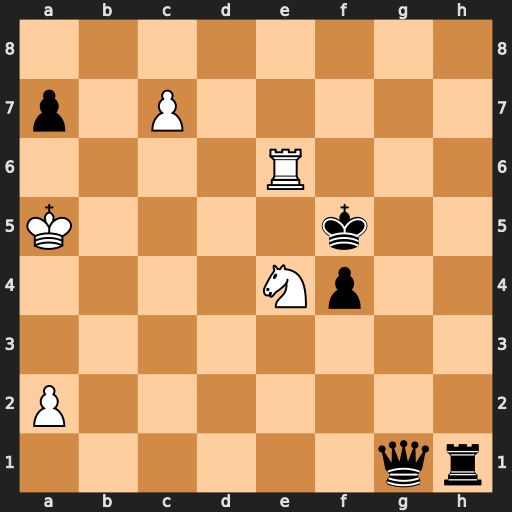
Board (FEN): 8/p1P5/4R3/K4k2/4Np2/8/P7/6qr
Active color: w
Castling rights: -
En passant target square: -
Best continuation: c8=Q Qe1+ Ka6